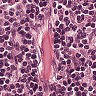
Metastatic tissue present: no